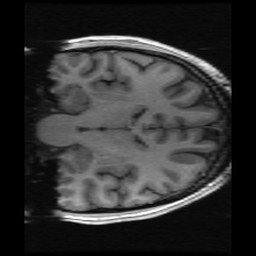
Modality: inplaneT1
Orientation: coronal